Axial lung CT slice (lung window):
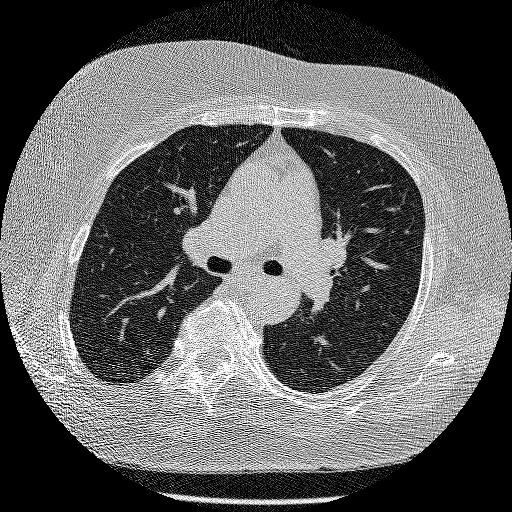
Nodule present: no